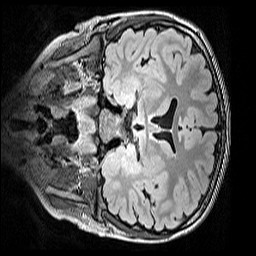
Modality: FLAIR
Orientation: coronal
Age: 9
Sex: male
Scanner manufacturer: siemens
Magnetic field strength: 3 T
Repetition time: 5 s
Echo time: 0.388 s